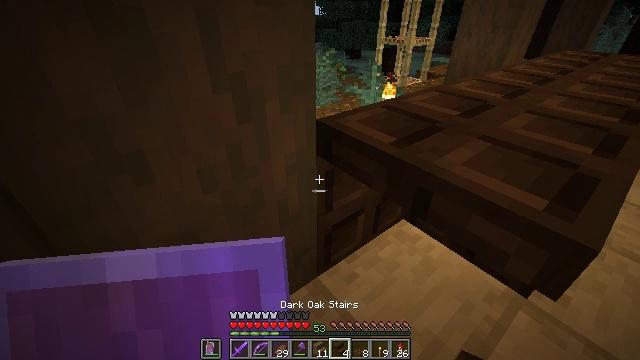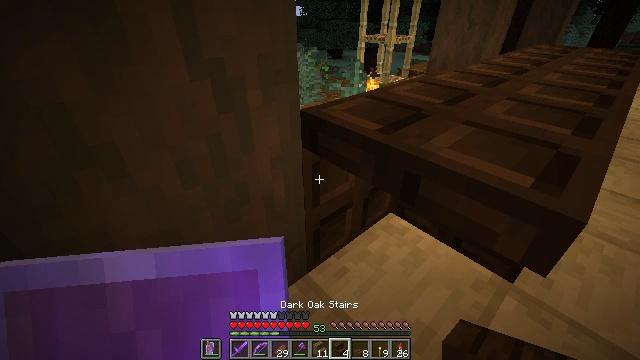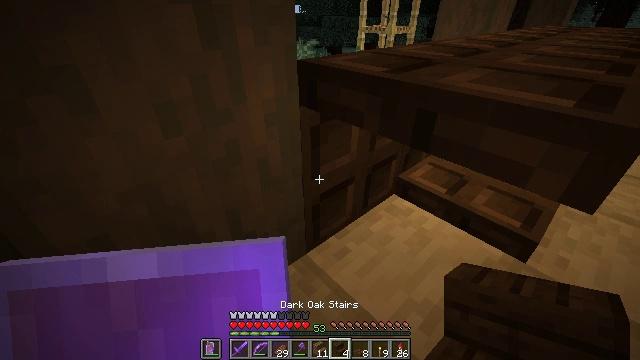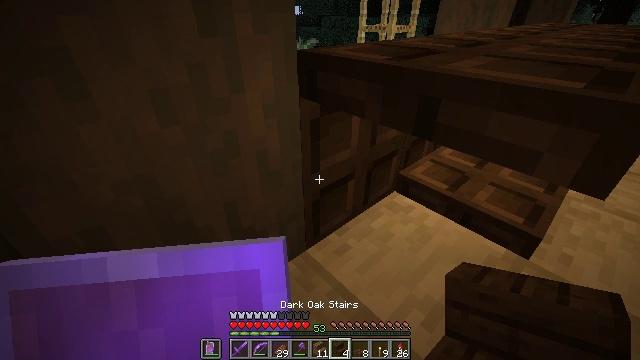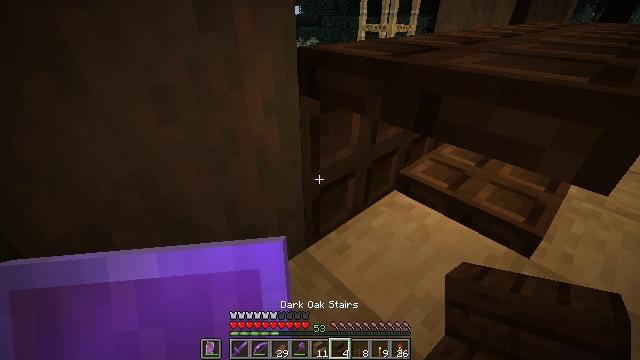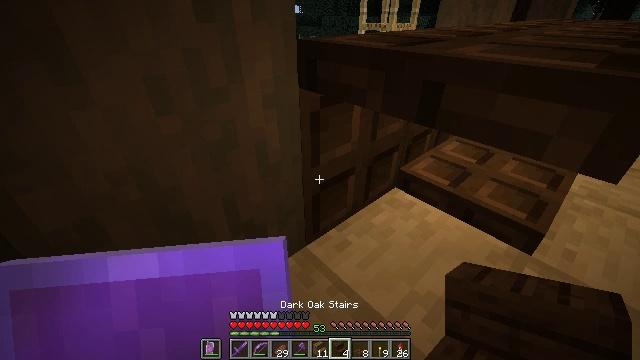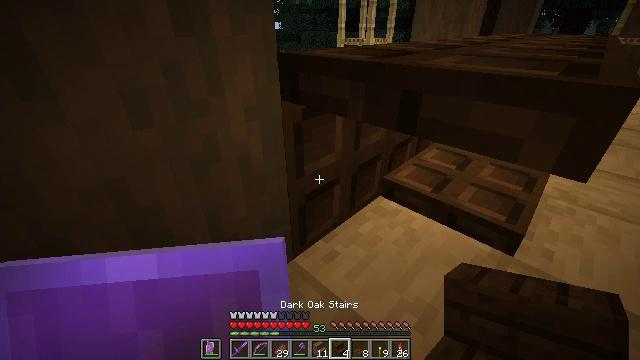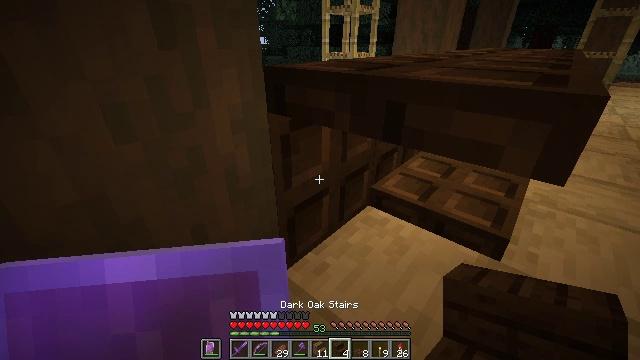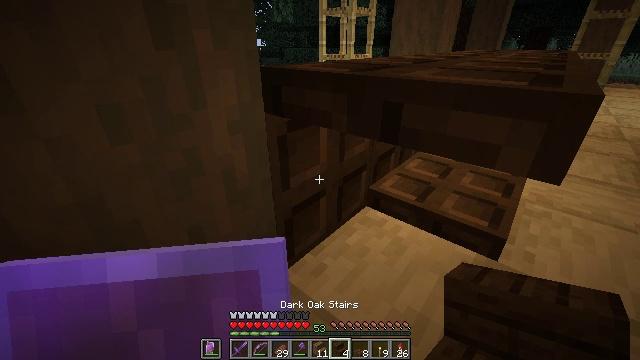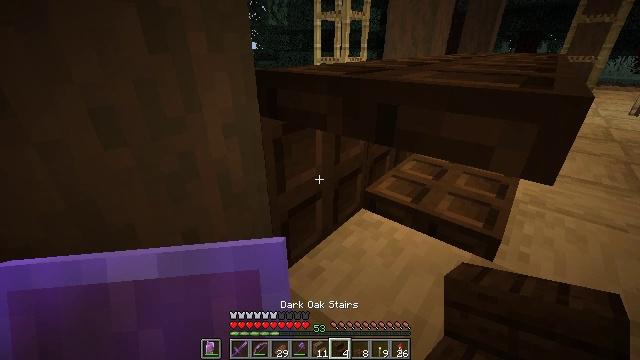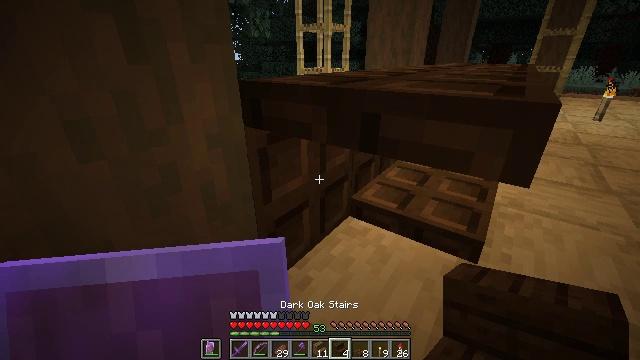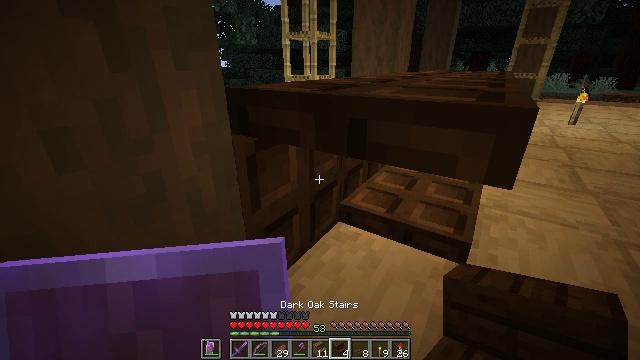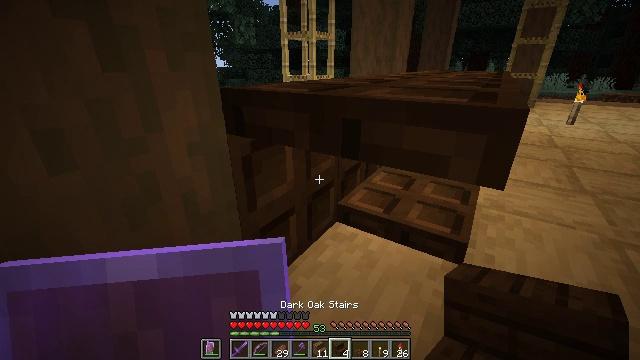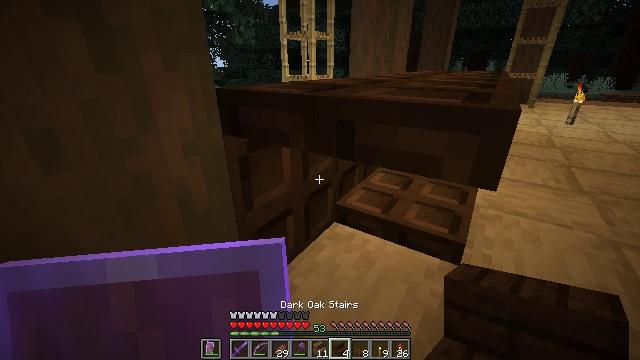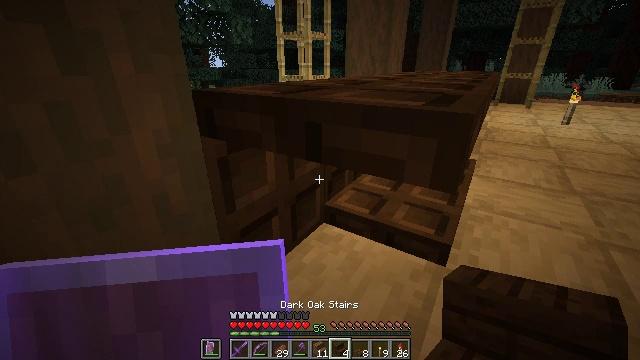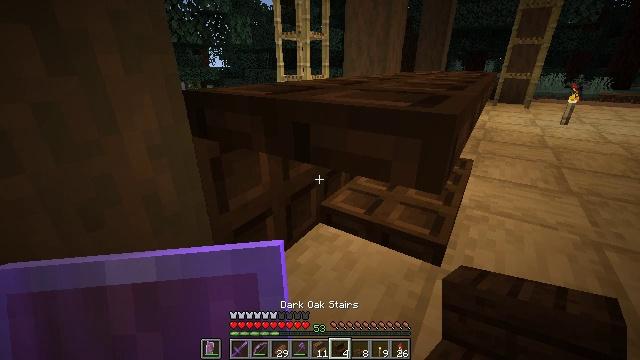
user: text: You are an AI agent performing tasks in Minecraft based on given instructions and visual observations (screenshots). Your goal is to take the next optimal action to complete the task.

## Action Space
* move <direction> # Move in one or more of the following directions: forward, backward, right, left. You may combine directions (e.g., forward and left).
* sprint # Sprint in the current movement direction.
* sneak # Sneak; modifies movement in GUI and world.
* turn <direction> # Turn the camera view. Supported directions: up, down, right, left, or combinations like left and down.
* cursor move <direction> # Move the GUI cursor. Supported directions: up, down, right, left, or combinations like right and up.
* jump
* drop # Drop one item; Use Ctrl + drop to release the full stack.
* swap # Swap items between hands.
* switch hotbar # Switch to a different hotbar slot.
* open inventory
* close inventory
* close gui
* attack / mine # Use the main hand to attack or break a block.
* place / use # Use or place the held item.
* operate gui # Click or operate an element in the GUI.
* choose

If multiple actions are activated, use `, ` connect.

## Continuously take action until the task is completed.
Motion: motion action
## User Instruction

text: Retrieve the stripped oak log.
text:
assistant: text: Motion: sneak, turn right
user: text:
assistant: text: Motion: sneak
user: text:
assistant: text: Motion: sneak
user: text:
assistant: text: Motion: sneak
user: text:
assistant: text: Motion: sneak
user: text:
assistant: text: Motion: sneak, turn right and up
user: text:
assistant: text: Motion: sneak, turn right and up
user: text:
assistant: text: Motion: sneak
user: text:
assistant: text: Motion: sneak, turn right
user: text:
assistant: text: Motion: sneak, turn right and up
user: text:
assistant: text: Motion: sneak, turn right and up
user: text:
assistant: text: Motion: move right, sneak
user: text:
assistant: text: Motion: move right, sneak
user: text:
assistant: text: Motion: move right, sneak
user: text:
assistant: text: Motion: move right, sneak
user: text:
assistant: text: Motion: move right, sneak
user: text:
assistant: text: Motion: move right, sneak, turn down
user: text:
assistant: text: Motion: move right, sneak, turn right and down
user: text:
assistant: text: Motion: move right, sneak, turn right and down
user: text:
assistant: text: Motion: turn right and down
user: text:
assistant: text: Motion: no_op
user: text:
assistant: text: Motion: no_op
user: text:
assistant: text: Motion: no_op
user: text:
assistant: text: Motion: turn right and down
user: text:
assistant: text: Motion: move forward, turn right and down
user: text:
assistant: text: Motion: move forward, turn right and down
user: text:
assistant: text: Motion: move forward, turn right and down
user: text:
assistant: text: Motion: turn right and down
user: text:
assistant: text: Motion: turn right
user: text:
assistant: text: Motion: no_op